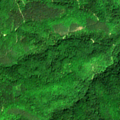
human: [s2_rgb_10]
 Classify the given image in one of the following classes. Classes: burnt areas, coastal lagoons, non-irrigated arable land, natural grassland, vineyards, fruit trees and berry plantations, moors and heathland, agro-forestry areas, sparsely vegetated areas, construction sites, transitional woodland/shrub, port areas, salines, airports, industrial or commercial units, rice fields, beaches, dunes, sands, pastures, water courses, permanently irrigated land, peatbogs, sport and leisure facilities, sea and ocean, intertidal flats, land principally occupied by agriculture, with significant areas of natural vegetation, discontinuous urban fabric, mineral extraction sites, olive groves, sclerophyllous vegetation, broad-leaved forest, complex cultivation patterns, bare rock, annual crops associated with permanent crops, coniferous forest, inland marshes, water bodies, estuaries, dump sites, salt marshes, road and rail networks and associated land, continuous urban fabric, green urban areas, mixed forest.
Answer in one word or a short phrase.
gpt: broad-leaved forest